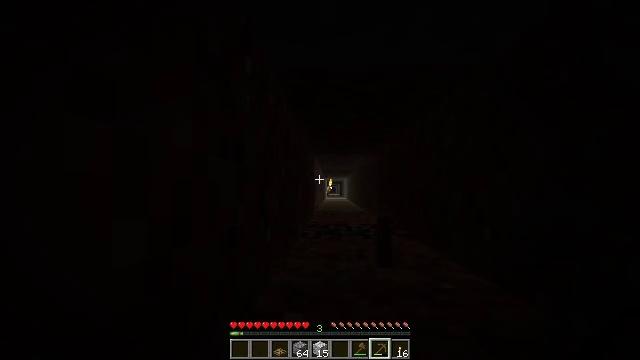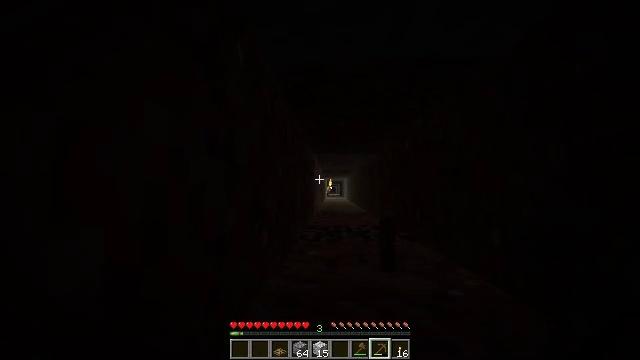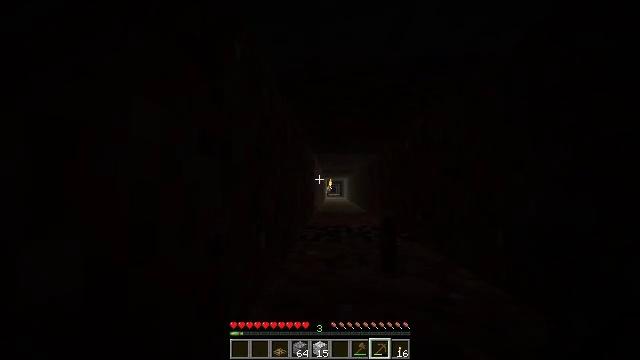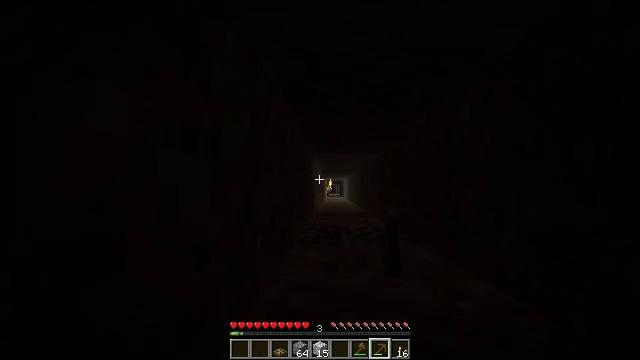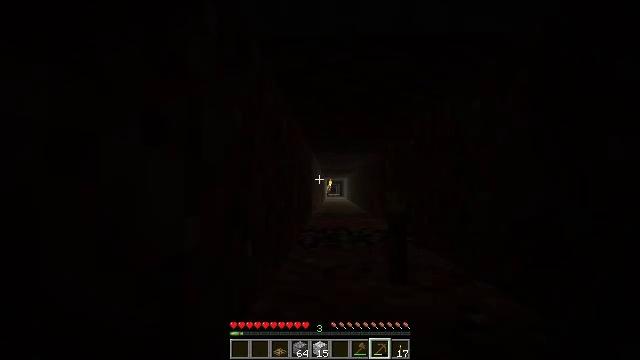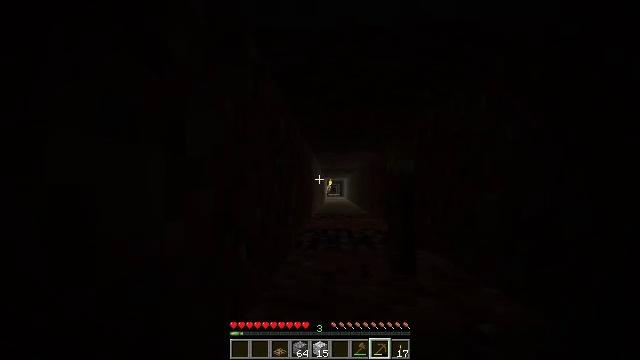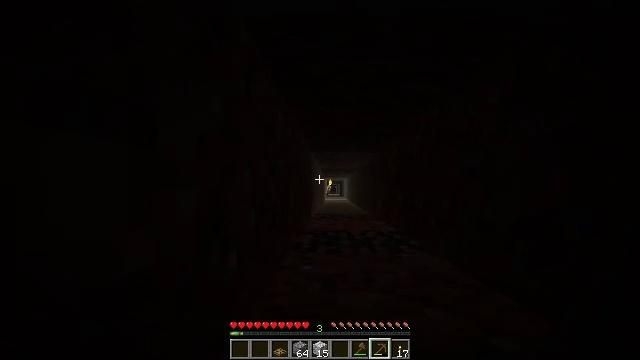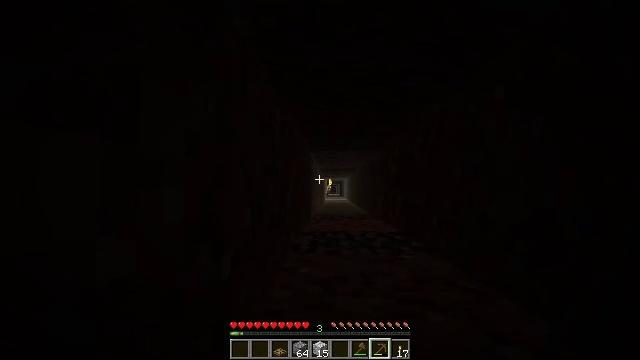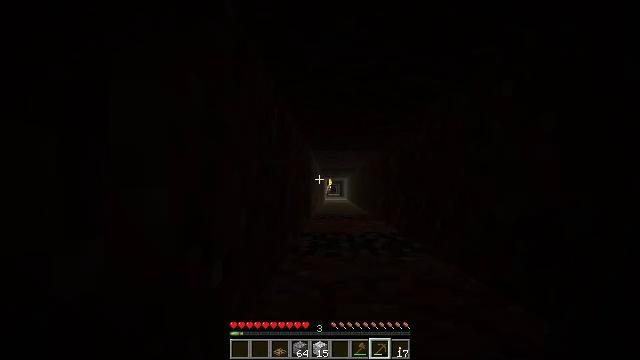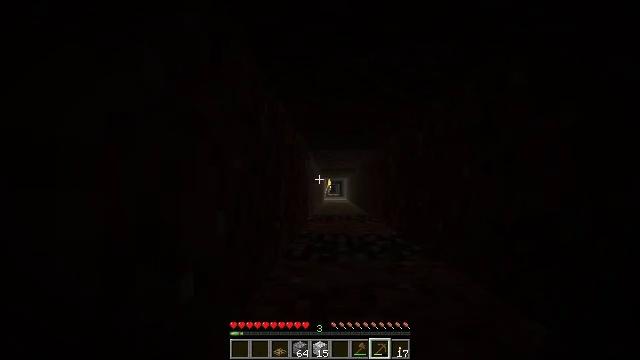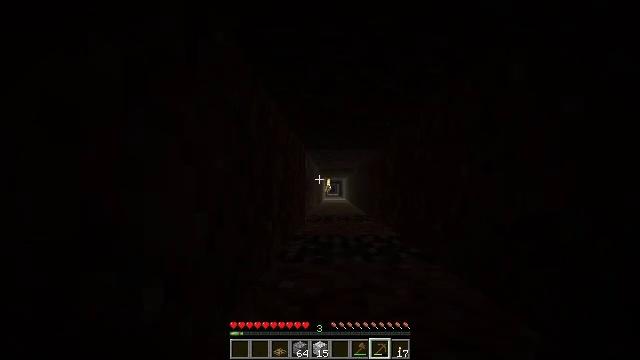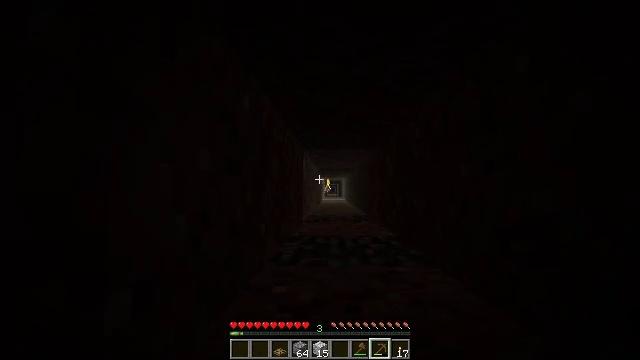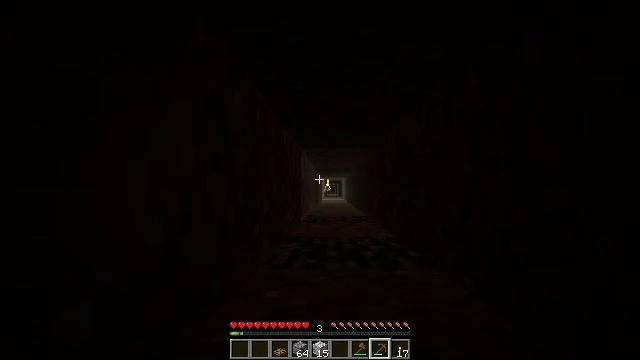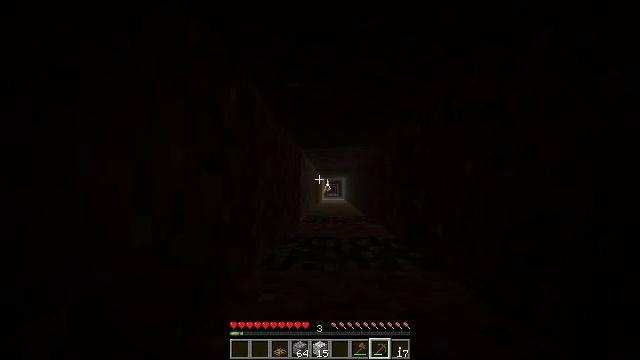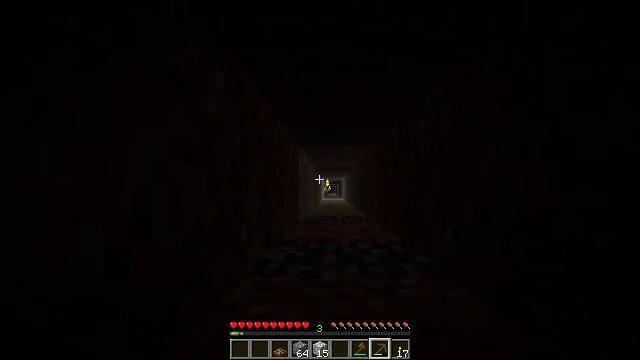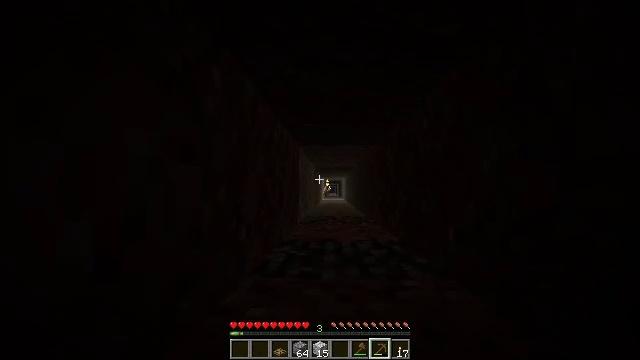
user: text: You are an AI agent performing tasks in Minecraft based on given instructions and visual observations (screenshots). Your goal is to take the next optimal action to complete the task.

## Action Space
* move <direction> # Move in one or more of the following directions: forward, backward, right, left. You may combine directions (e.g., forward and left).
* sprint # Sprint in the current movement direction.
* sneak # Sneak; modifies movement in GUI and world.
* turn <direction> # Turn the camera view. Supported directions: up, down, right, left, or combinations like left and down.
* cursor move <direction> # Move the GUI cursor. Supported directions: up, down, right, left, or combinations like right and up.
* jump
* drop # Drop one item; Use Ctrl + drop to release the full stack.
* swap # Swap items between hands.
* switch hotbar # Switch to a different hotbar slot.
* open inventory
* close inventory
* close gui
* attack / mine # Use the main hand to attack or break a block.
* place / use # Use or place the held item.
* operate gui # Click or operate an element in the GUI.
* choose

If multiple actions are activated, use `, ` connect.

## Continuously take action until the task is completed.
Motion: motion action
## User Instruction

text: Destroy the wall torch to gather it.
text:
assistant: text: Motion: move forward
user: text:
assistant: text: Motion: move forward
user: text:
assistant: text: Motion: move forward
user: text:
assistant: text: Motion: move forward
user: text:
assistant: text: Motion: move forward
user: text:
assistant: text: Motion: move forward
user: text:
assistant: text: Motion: move forward
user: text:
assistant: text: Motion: move forward
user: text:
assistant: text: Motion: move forward and move right
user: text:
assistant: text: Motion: move forward and move right
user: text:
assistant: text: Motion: move forward
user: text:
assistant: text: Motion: move forward
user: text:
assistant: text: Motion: move forward
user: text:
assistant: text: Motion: move forward
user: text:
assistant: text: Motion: move forward
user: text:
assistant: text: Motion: move forward
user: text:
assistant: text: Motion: move forward
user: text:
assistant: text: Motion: move forward
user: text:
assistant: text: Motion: move forward
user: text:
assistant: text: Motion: move forward
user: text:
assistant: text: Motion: move forward
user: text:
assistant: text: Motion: move forward
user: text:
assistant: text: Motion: move forward
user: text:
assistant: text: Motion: move forward
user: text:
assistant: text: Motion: move forward
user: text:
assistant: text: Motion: move forward
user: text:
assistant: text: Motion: move forward
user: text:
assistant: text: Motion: move forward
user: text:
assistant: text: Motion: move forward
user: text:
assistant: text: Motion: move forward